Aerial crown-view tile of a tropical tree (Barro Colorado Island, Panama), acquired 20250414:
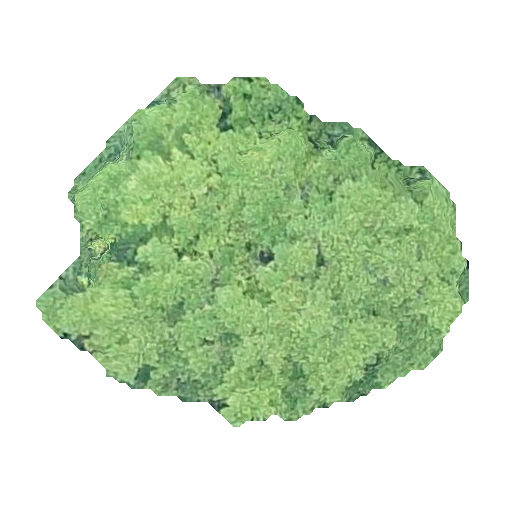
Species: Terminalia amazonia
GBIF accepted scientific name: Terminalia amazonica
Crown area: 155.057 m²